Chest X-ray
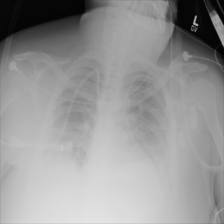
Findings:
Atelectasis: negative
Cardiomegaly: negative
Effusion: negative
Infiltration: positive
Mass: negative
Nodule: negative
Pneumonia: negative
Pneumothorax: negative
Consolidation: negative
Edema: negative
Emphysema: negative
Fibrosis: negative
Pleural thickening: negative
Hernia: negative